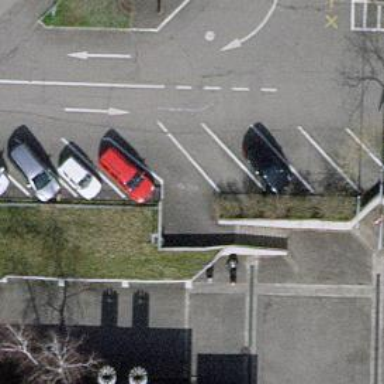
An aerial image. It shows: Road with steps.